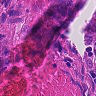
Metastatic tissue present: no